Question: I have a multi-link postal address EditText widget which is declared as below:
'''
<EditText
android:id="@+id/pat_address_input"
android:layout_width="250dp"
android:layout_height="100dp"
android:background="@null"
android:clickable="false"
android:focusable="false"
android:height="100dp"
android:inputType="textPostalAddress"
android:lines="5"
android:textColor="@color/white"
android:textSize="10pt" >
</EditText>
'''
In my code, I set the focus property to true and focusontouch to true, however when the EditText widget it focused the EditText shrinks to a single line box and the cursor hangs underneath the widget.
How can I stop this?
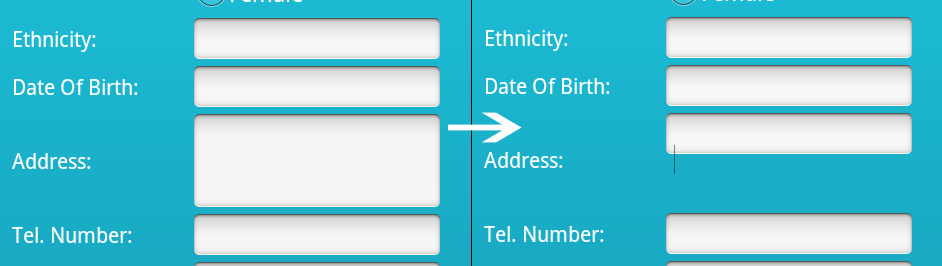
Answer: This was because the widget was inheriting properties from a single-line edittext